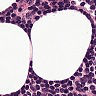
Metastatic tissue present: no